Interaction volume radius: 5 \u00c5
Interaction volume height: 30 \u00c5
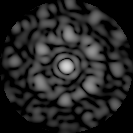
Disorder parameter: 0.5892